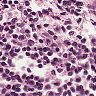
Metastatic tissue present: no